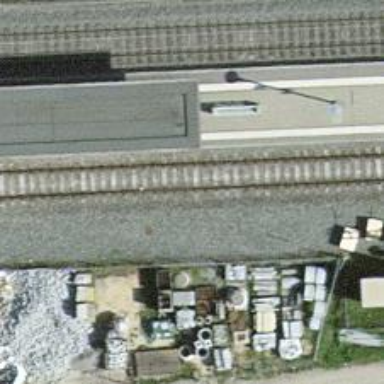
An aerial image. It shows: Railway stop with public transport stop position.